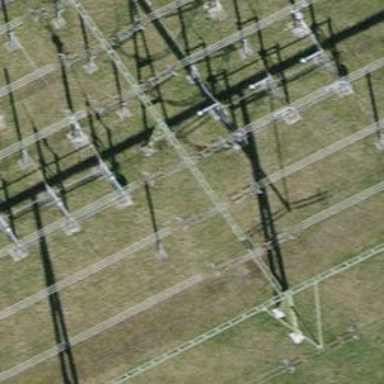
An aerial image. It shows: Busbar power line.